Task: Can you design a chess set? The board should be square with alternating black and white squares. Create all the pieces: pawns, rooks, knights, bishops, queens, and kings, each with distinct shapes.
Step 1991:
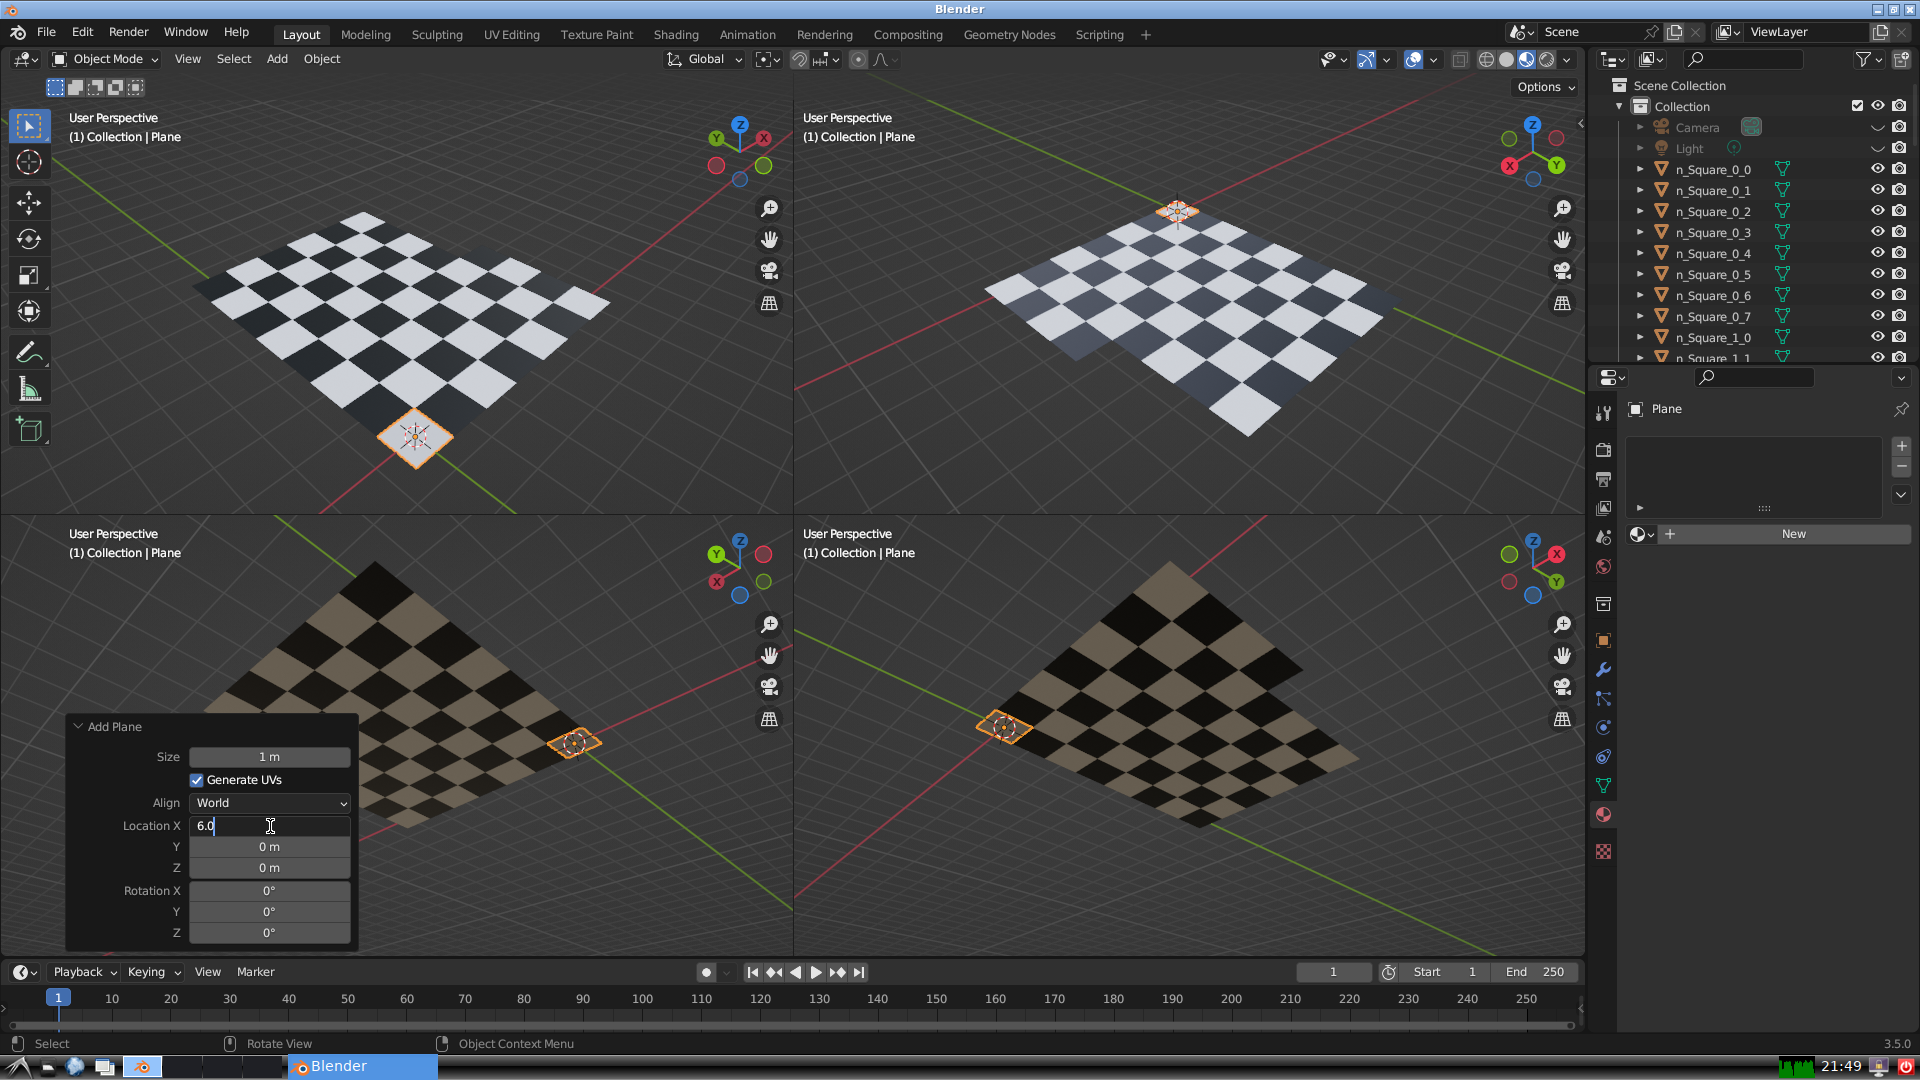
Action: {"key_press": ['Return']}